Question: I am trying to achieve a typical style in a div by splitting it into 2 halves and then creating a diagonal in between so it looks good. Screenshot below:

'''
<div class="contact hidden-xs">
<div class="diagonal"></div>
</div>
.contact{
width: 100%;
height: 500px;
background: linear-gradient(to right, #f87f73 50%, #292423 50%)
}
.diagonal{
margin-left: 50%;
width: 0px;
border-width: 500px 200px 0px 0px;
border-style: solid;
border-color: #f87f73 transparent transparent transparent;
}
'''
This is how I have done this. Now my problem is that since I have that diagonal there, it is making the red part bigger by that much. And it does not look good in smaller screens. How do use the linear gradient property so that it is not 50% 50%, instead it is something like 40% 60%, so that the diagonal doesn't make much difference. When I try 40% 60% in the gradient property it is mixing up the gradients which is only logical. How to make this work?
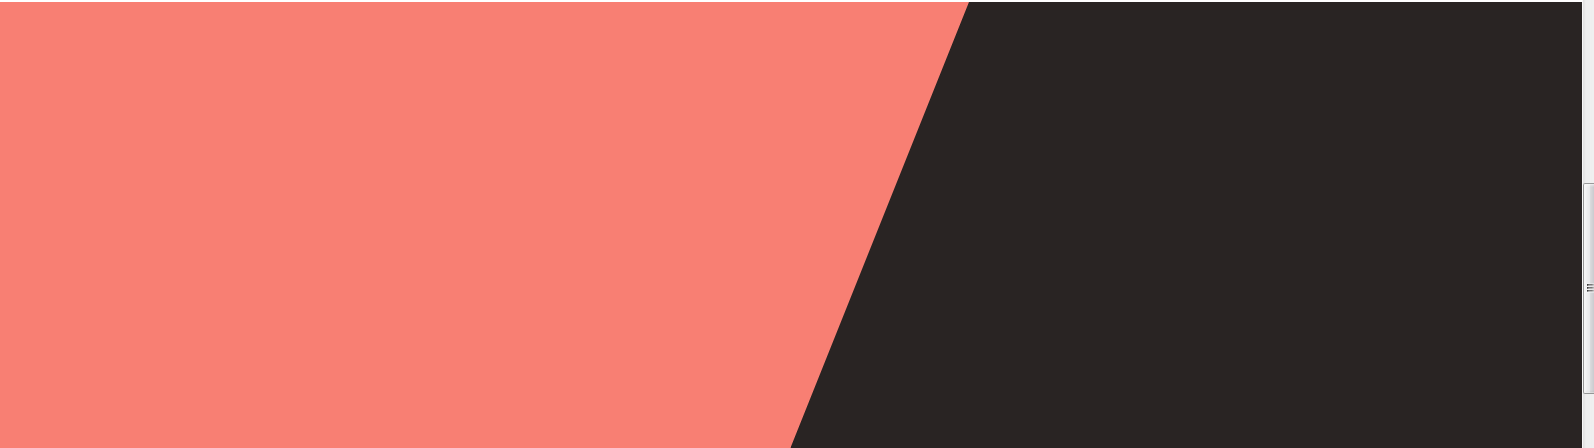
Answer: i think this code will make effect like your screen shot.
put this code in selector you want too look like the screen shot.
'''
background-color: #f87f73;
background-image: -webkit-linear-gradient( -28deg, #f87f73 0%, #f87f73 60%, #292423 60%, #292423 60%);
background-image: linear-gradient( -28deg, #f87f73 0%, #f87f73 60%, #292423 60%, #292423 60%);
'''